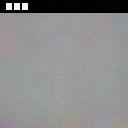
Screen state: on